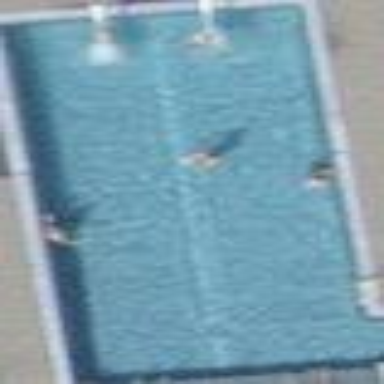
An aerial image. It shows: Swimming pool area designated for leisure and sports activities.